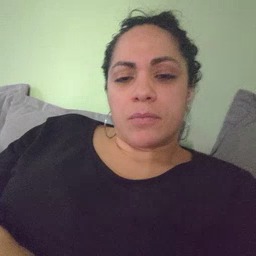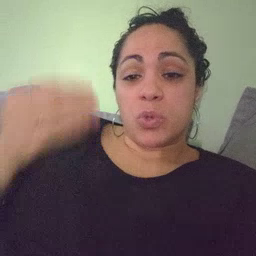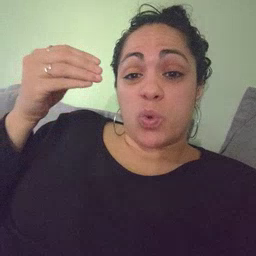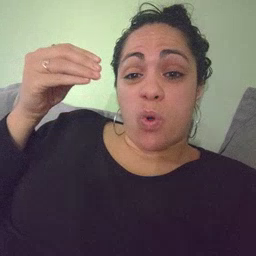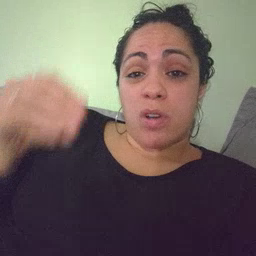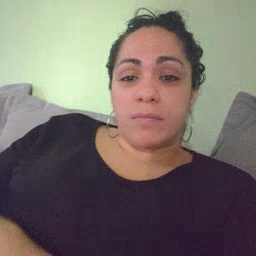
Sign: store